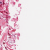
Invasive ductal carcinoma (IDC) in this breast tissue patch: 0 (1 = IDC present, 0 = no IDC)